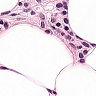
Metastatic tissue present: yes